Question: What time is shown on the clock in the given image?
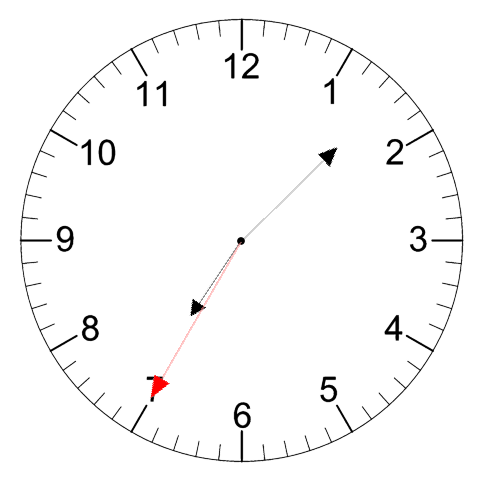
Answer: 07:07:35